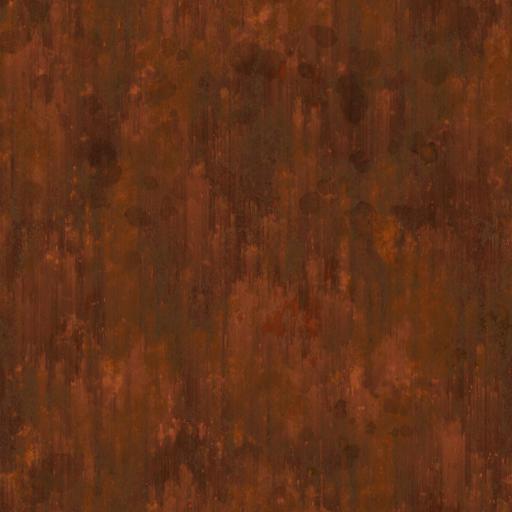
Tags: brown industrial old rust rusted rusty